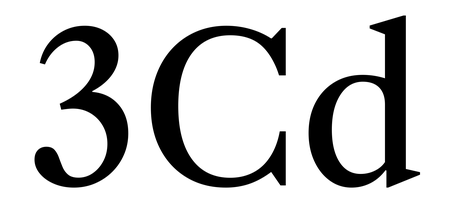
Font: LibreCaslonText_Regular